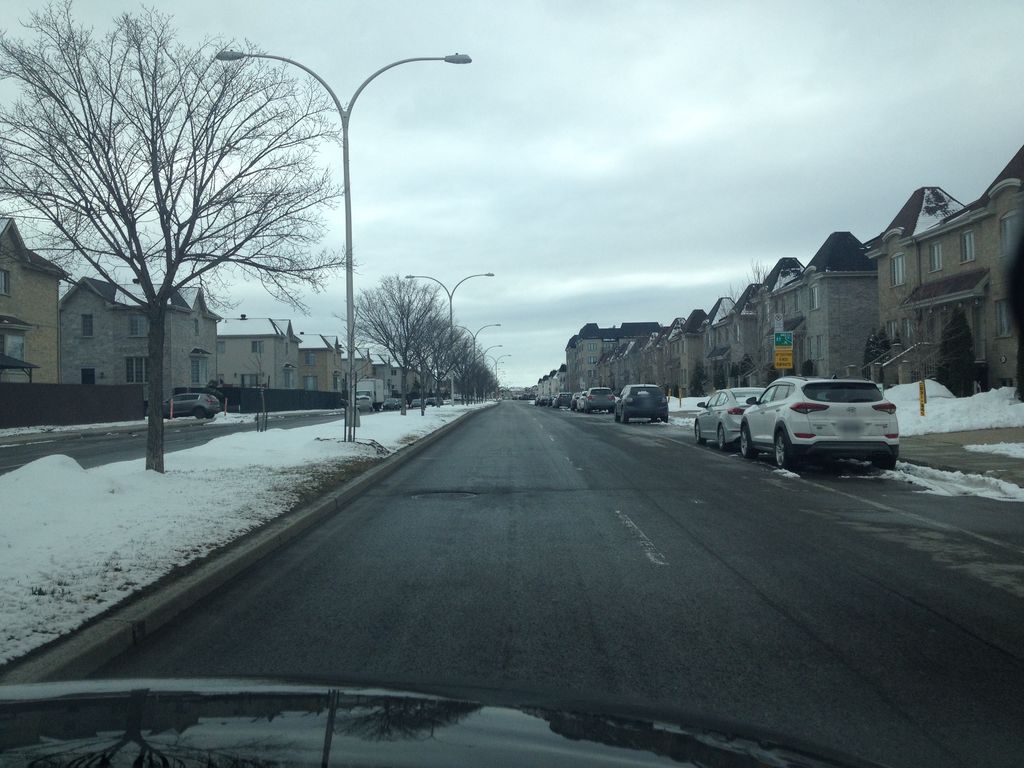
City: montreal